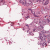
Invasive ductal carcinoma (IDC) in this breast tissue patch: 0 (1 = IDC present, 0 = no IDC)